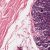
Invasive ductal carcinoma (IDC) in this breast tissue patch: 0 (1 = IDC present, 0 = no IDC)